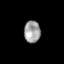
Tissue: lung
Cell type: T cells
Senescence score: 0.2143
Nuclear area (px): 352
Mean DAPI intensity: 158.665